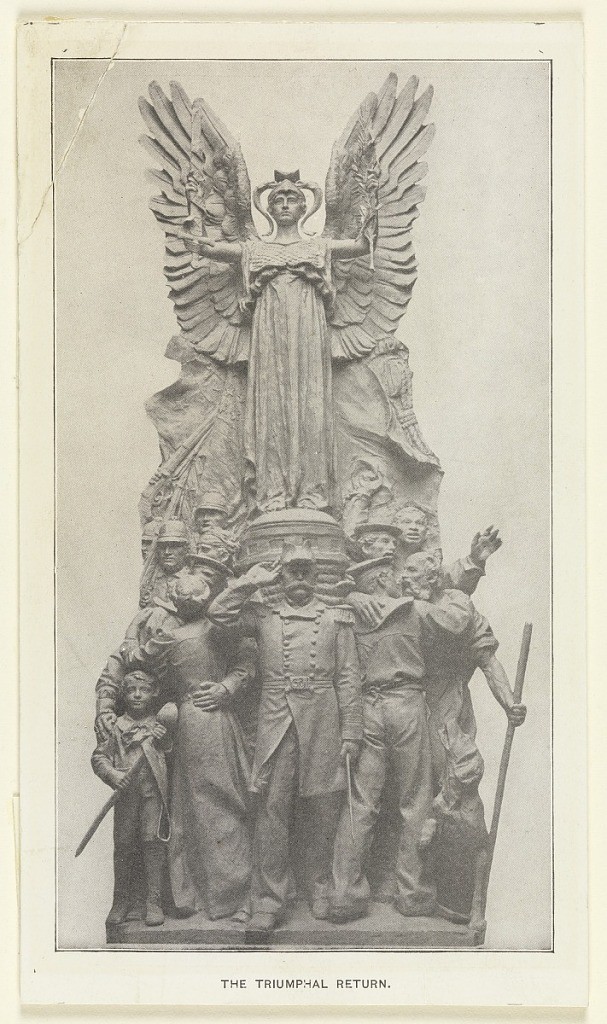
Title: Detail of the Sculpture the Triumphant Return on the Dewey Arch, Madison Square, New York
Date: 1899
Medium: Photographic print on paper
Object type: Print
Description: Detail of the sculpture the Triumphant Return on the Dewey arch. In the sculpture, men in uniform are gathered at the bottom saluting, while an angel with outstretched wings holding a sword and olive branch hovers above them